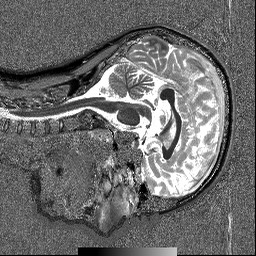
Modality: T1map
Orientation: sagittal
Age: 19
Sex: female
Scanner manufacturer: siemens
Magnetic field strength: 3 T
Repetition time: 5 s
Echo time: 0.00298 s